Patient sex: M
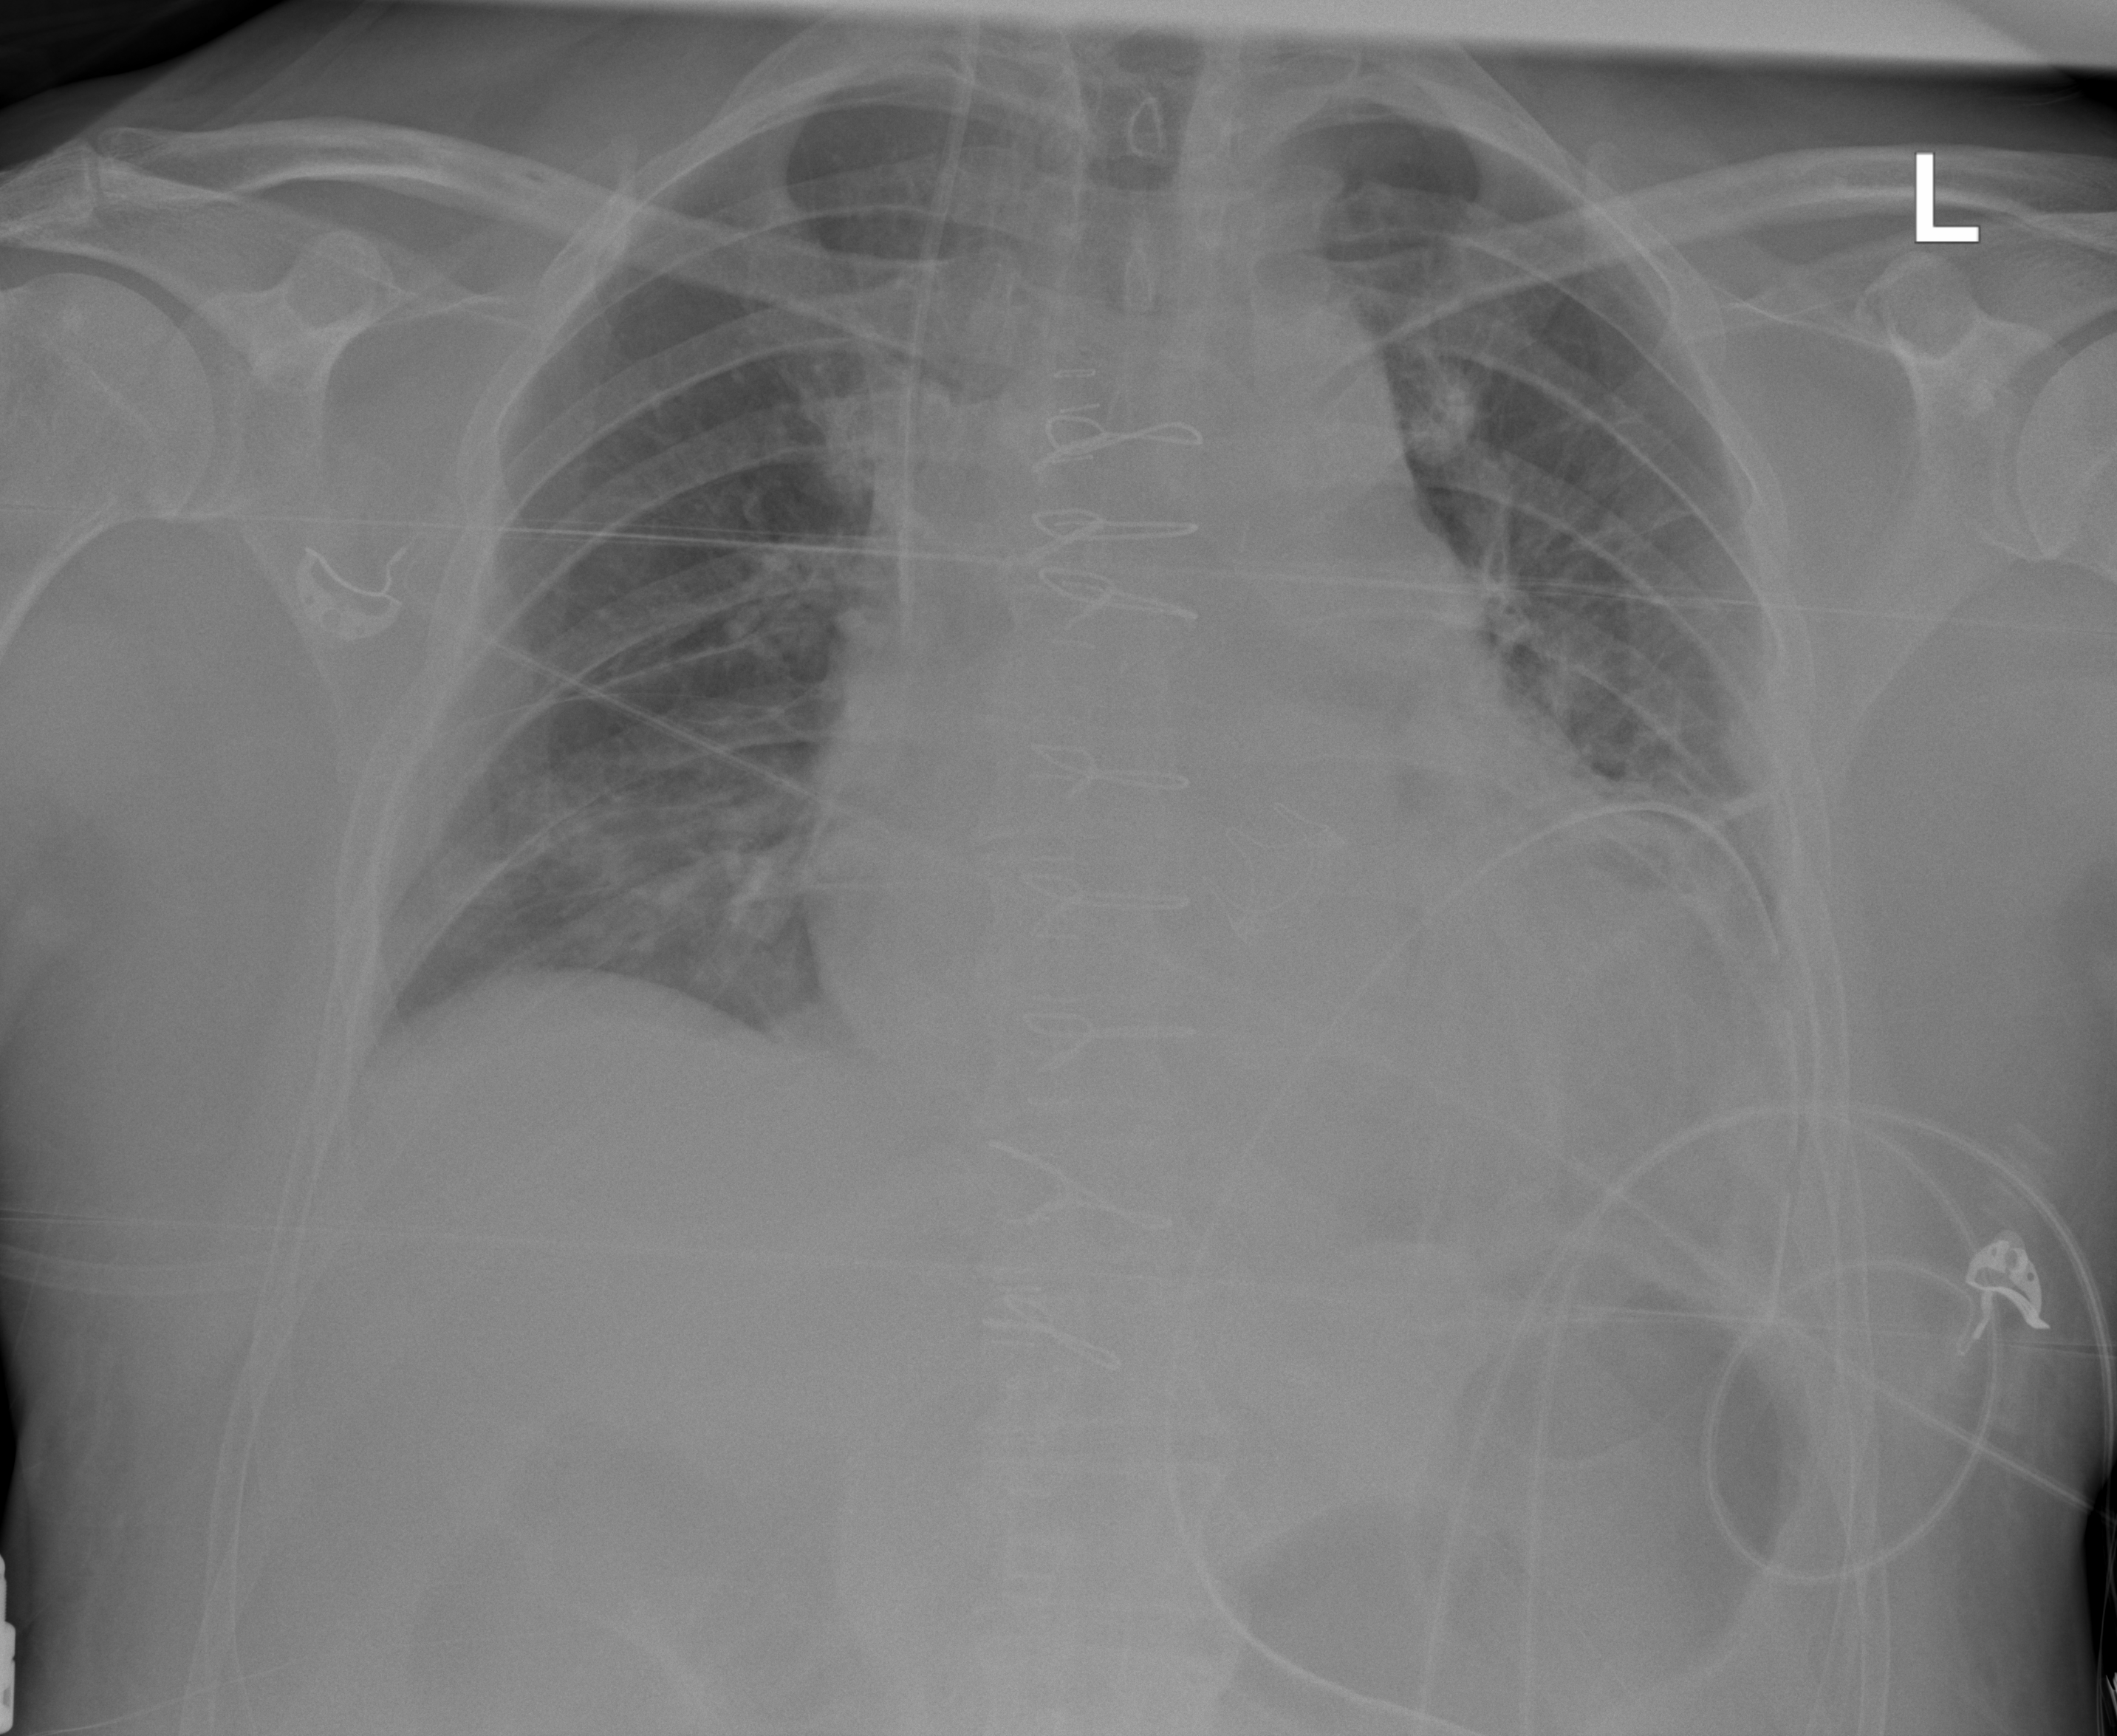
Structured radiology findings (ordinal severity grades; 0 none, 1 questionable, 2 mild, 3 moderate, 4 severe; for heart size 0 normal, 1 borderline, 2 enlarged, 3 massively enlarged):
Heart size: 2
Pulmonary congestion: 1
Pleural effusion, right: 2
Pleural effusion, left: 2
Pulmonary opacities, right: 2
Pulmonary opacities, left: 2
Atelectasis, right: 2
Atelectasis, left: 2